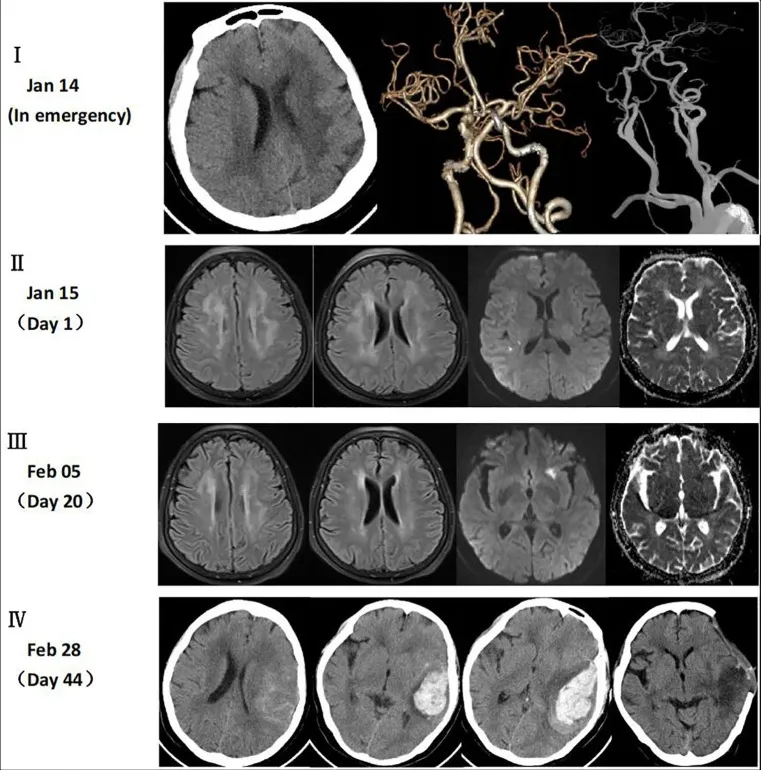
(I) CT angiography did not reveal any signs of cerebral hemorrhage or large vessel occlusion. (II) MRI showed multiple intracranial demyelination lesions and infarction only in the right temporal lobe and posterior horn of the ventricle. (III) MRI showed improvement in the intracranial demyelination lesions and a new IS in the left external capsule. (IV) CT scan indicated a HS of approximately 66 mL which was absorbed within 33 days after the operation.
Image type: radiology (mri)